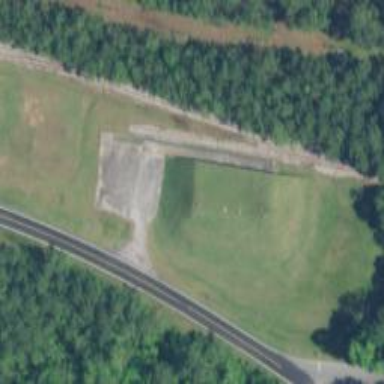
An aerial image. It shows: Military bunker for protection and defense.